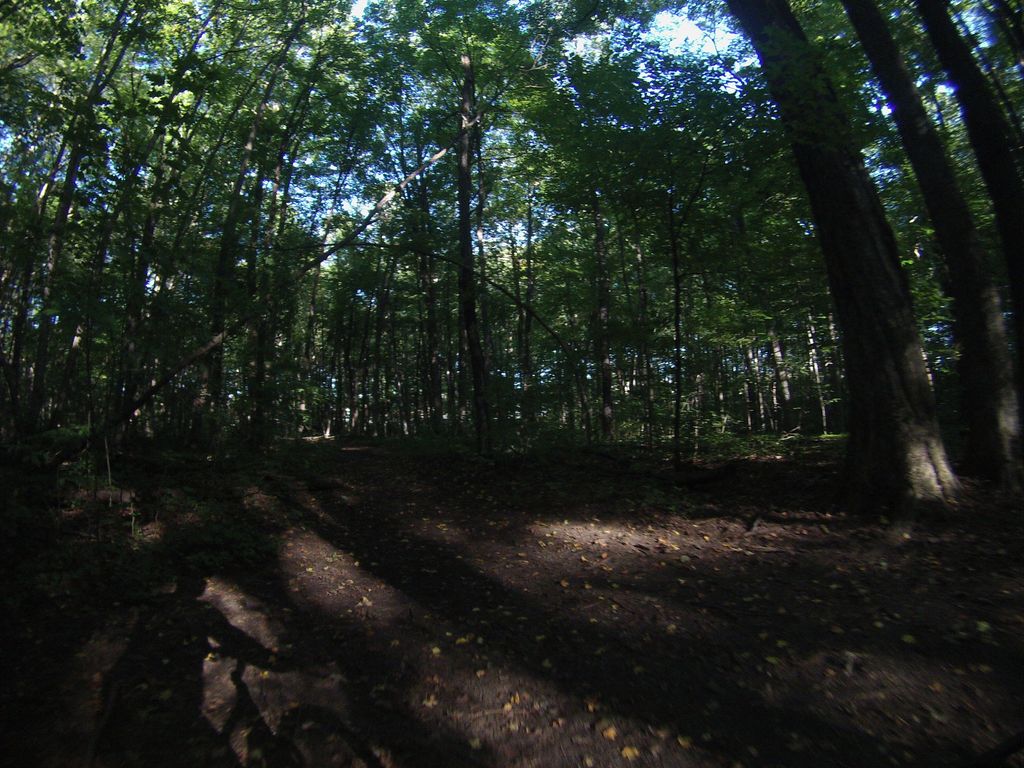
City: ottawa-gatineau